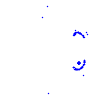
Particle: proton